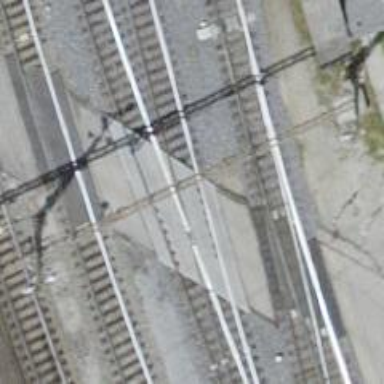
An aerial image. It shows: Railway level crossing.